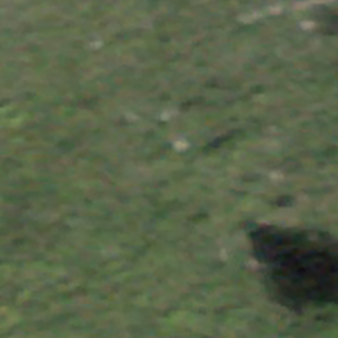
Label: other